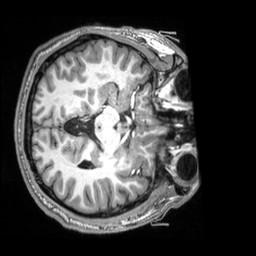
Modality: T1w
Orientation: axial